Interaction volume radius: 5 \u00c5
Interaction volume height: 40 \u00c5
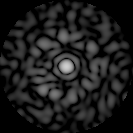
Disorder parameter: 0.8163